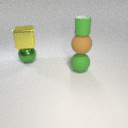
large yellow metal cube behind large brown rubber sphere